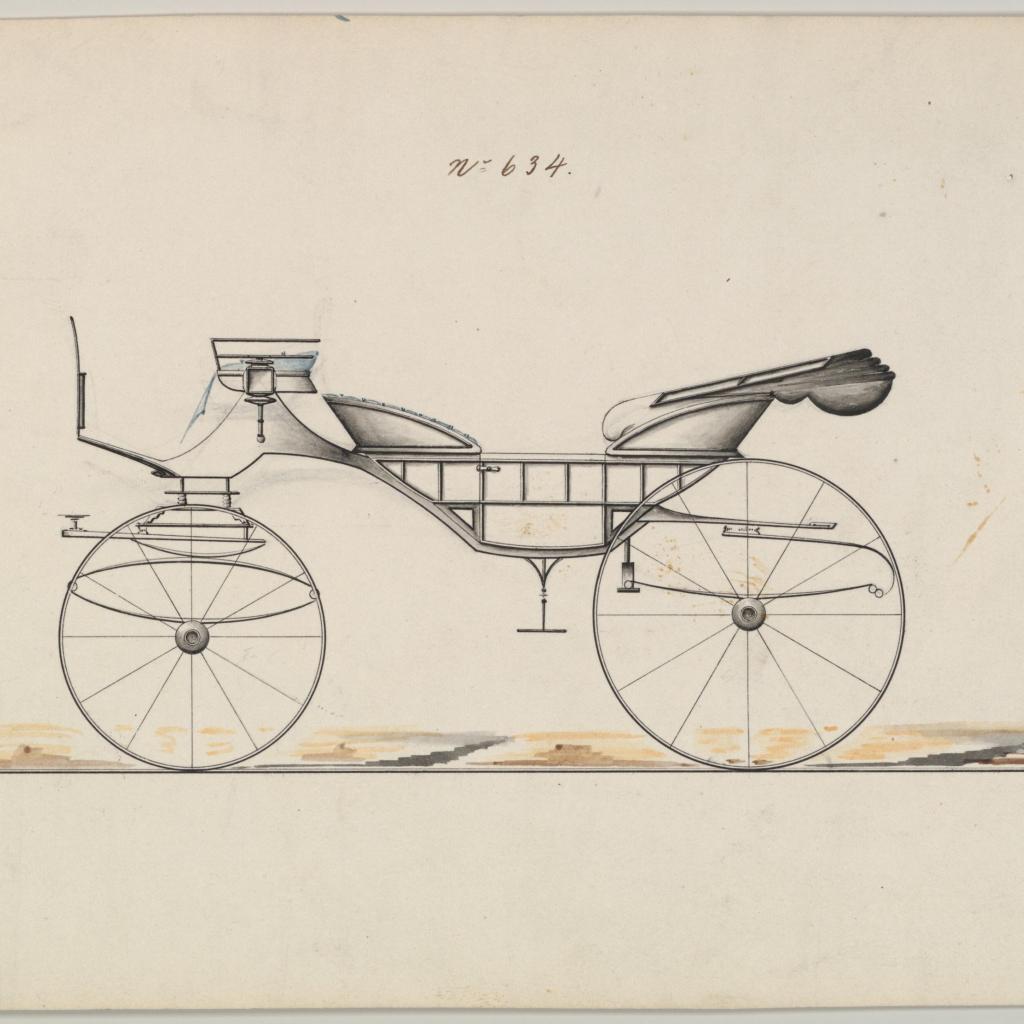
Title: Design for Vis-à-vis, no. 634
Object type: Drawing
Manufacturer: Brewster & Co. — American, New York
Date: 1850–70
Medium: Watercolor and ink
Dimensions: sheet: 6 1/2 x 11 1/2 in. (16.5 x 29.2 cm)
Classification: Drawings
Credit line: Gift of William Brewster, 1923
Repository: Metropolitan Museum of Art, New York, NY